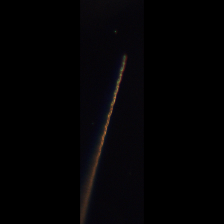
Taxon: Psuedo-nitzschia
Group: Diatoms